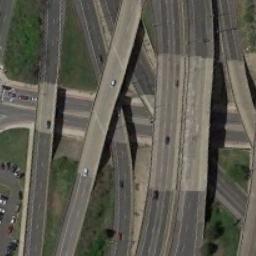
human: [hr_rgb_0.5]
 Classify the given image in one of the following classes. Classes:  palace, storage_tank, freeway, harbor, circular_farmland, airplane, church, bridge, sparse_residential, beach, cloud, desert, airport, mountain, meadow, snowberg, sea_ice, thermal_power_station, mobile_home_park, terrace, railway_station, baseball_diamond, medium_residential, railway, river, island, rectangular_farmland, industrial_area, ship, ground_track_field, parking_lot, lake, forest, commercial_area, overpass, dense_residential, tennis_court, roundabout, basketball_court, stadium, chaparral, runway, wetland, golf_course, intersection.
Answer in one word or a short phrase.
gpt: overpass